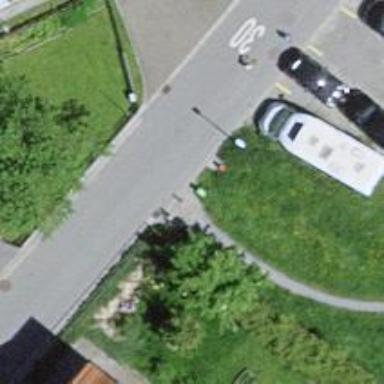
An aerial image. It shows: Bollard.